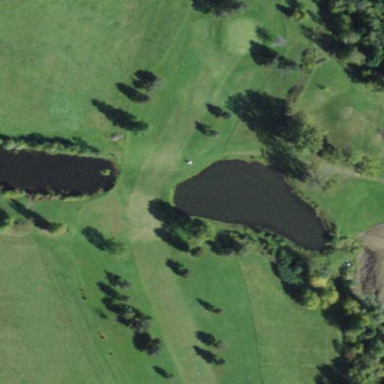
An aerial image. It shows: Golf rough area.